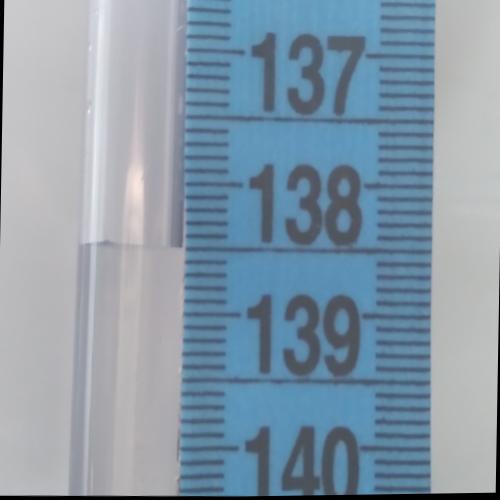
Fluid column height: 138.5 cm